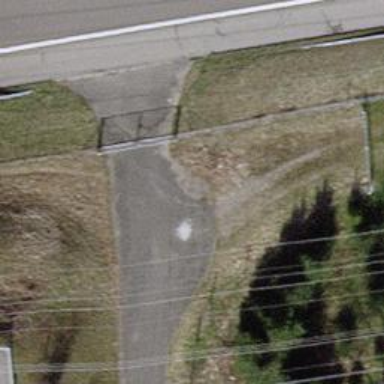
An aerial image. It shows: Chain link fence is in the scene.